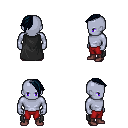
a pixel art fantasy rpg character, male body template, dark elf, purple skin, black cape, red pants, raven long mohawk hairstyle, maroon shoes, four views (front, back, left, right), 2x2 character sprite sheet, small pixel art, hard edges, no anti-aliasing